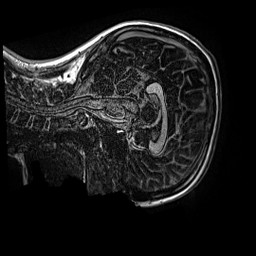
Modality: MP2RAGE
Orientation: sagittal
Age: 12
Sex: female
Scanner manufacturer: siemens
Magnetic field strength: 3 T
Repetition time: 4 s
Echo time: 0.00299 s